Aerial crown-view tile of a tropical tree (Barro Colorado Island, Panama), acquired 20241014:
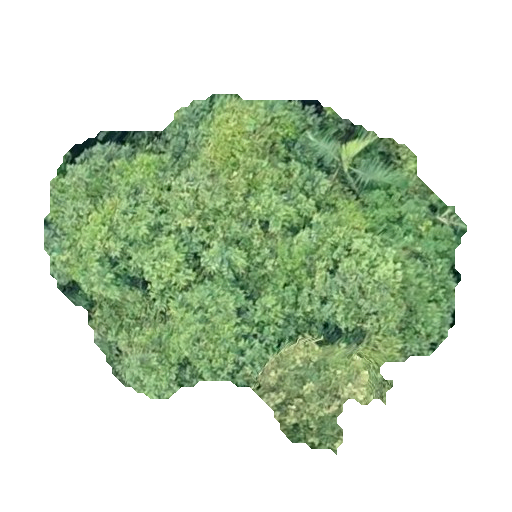
Species: Guazuma ulmifolia
GBIF accepted scientific name: Guazuma ulmifolia
Crown area: 157.92 m²